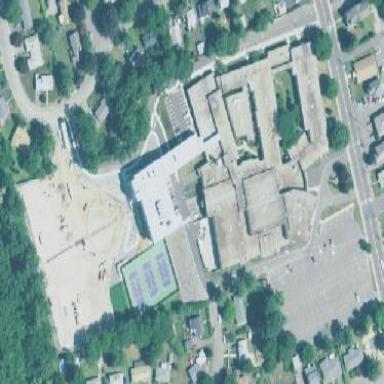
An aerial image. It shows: School.